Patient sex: M
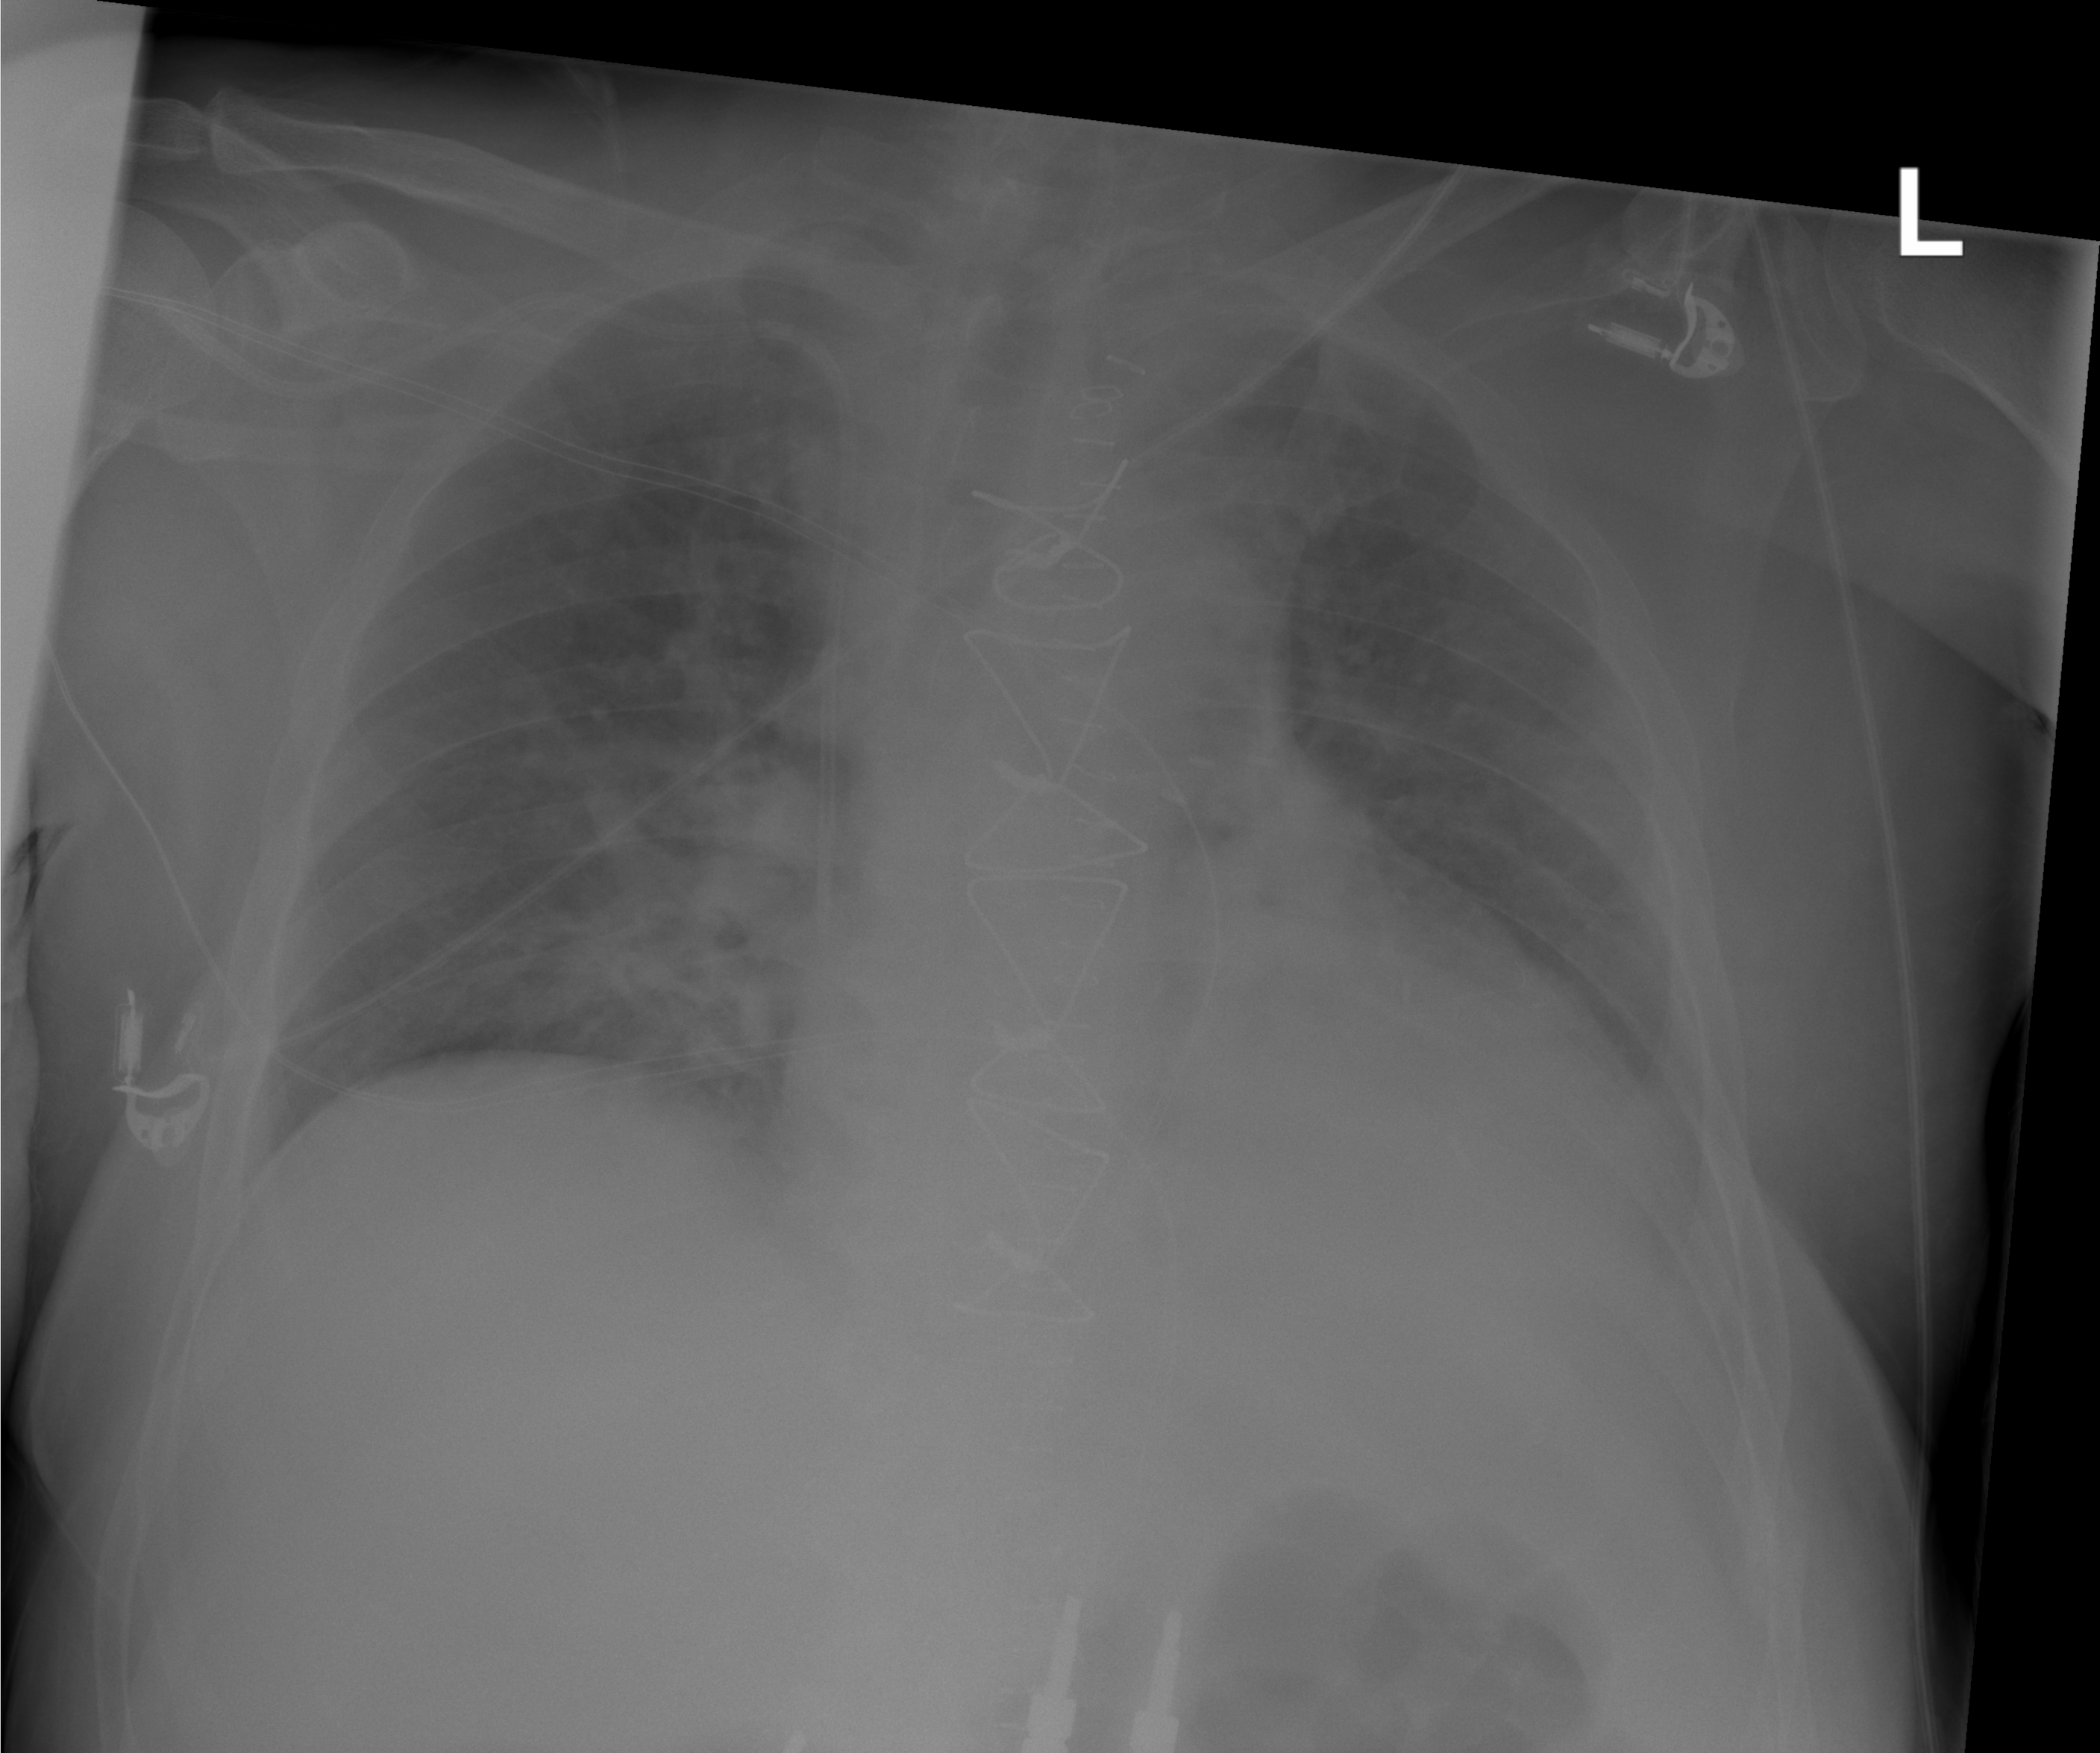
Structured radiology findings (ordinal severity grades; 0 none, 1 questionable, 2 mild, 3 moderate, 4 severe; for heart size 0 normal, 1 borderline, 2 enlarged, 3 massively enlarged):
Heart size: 2
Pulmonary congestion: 2
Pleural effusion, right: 0
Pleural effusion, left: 2
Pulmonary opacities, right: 2
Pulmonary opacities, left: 2
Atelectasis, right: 2
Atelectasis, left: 2